Question: I'm trying to install phonegap with command:
npm install -g phonegap.
I get the following error:

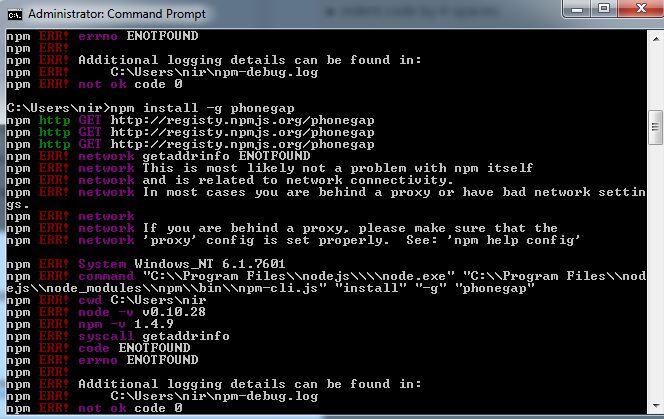
Answer: Verify that your '.npmrc' file does not contain any unnecessary configuration. An error like the one you have above states that you are unable to connect with the npm registry. Sometimes that requires configuring a proxy, other times your configuration is just incorrect. Look inside the '.npmrc' file (which is contained within your home directory -- 'C:\Users\nir') and verify the configuration settings are correct. Delete any incorrect ones (proxy settings that are invalid, etc), or just rename the file and test it out.